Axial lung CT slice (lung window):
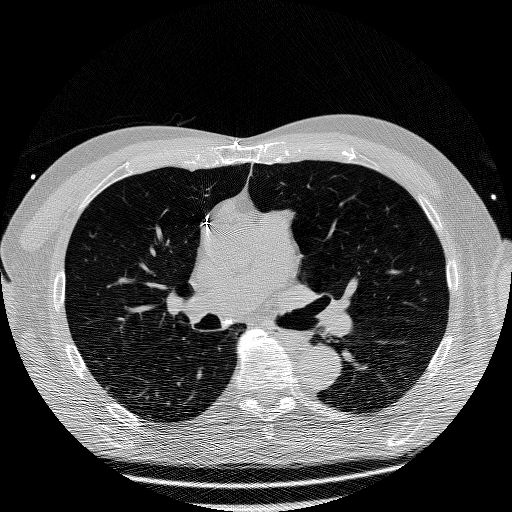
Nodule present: no